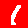
Digit: 1